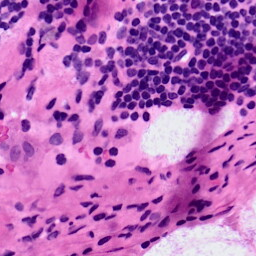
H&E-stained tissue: LymphNode